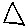
Label: triangle